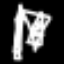
Label: pencil